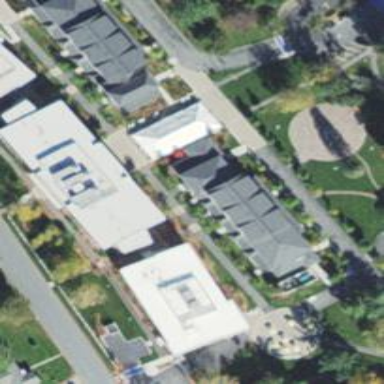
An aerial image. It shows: School building.